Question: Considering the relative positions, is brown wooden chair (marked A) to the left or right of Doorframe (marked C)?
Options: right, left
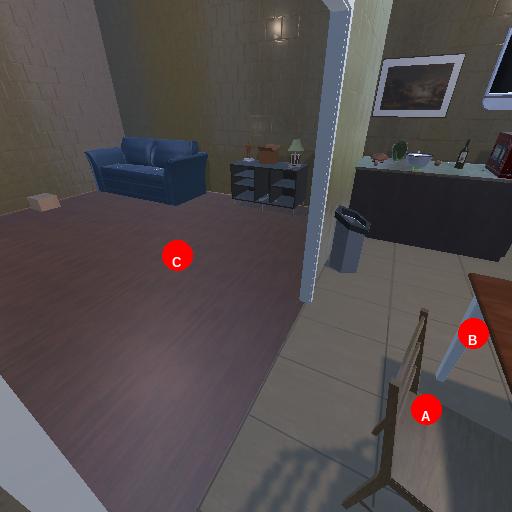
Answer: right